Question: I generated a random network by using 620 nodes and 2102 edges. I want to visualize it by using plot.But, 1. not sure how to make the plot nicer (make nodes more separated at least)? 2.adjust the node size based on 'degree'.
my codes are:
'''
set.seed(42)
Network_random <- erdos.renyi.game(620,2102,type='gnm')
plot(Network_random, vertex.col="degree", main="Network Random",layout=layout_nicely,margin=-0.25)
'''
my current plot is as below:

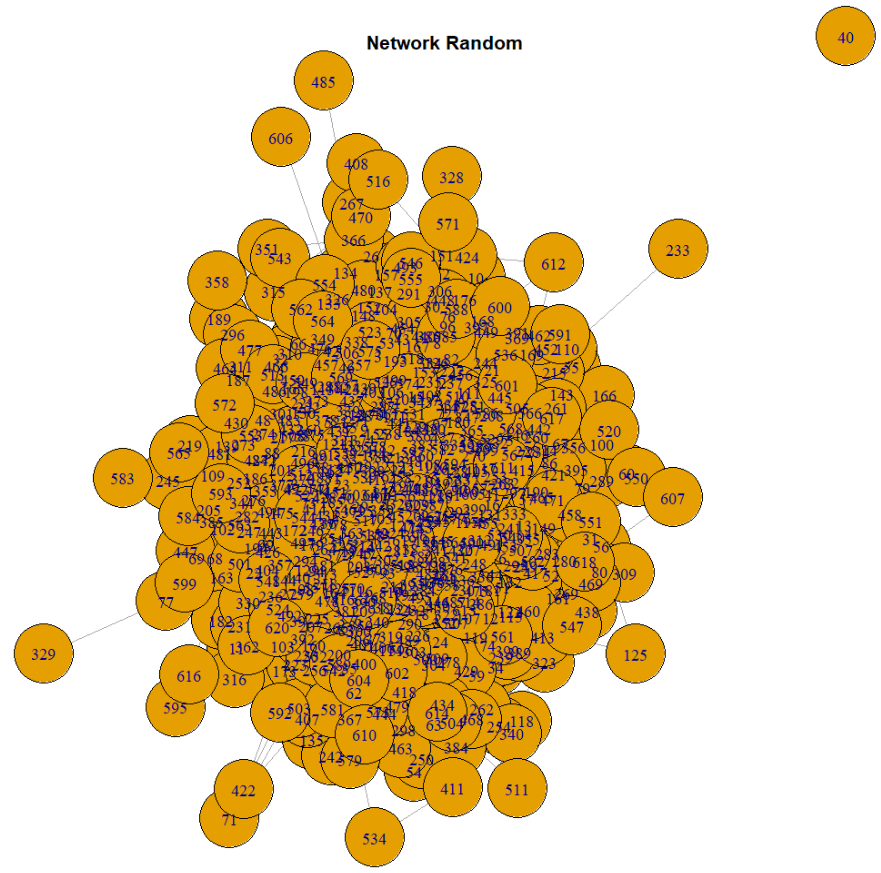
Answer: What about this?
'''
set.seed(42)
Network_random <- erdos.renyi.game(620, 2102, type = "gnm") %>%
set_vertex_attr(name = "size", value = pmax(degree(.), 5)) %>%
plot(vertex.label = NA, vertex.color = degree(.), main = "Network Random", margin = -0.25)
'''
<URL>